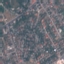
Land use / land cover class: Residential